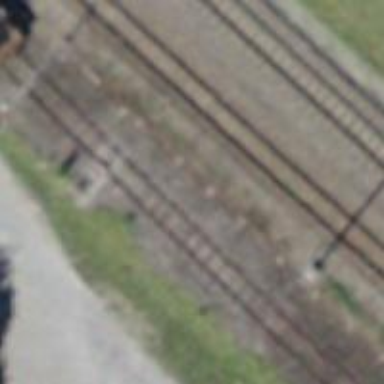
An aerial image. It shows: Narrow-gauge railway with one track serving as spur line.